Question: I need to paint an overlay image onto a 'SeekBar' in my 'ListView' rows. This isn't too hard to do and the code in this question accomplishes that by painting the row number in a bitmap and placing it as the progress drawable.
The problem that I am having is that this only works one time. When the view is recycled to be used for another row, the drawable disappears.

The first 10 views (positions 0 through 9) worked. Everything after that fails. There is no error or exception. Android just stops drawing that layer. If I scroll down and then back up, none of them work (as they have all been recycled).
How do I get Android to always draw this overlayed image? I imagine there is some sort of caching or invalidation that I need to perform, but I just don't know what it is yet.
'''
public class ViewTest extends ListActivity {
// replace the progress drawable with my custom drawable
public void setSeekBarOverlay(SeekBar seekBar, String overlayText) {
Bitmap bitmap = Bitmap.createBitmap(100, 12, Bitmap.Config.ARGB_4444);
new Canvas(bitmap).drawText(overlayText, 10, 12, new Paint());
Drawable d = new BitmapDrawable(bitmap);
((LayerDrawable) seekBar.getProgressDrawable()).setDrawableByLayerId(android.R.id.progress, d);
}
@Override
public void onCreate(Bundle savedInstanceState) {
super.onCreate(savedInstanceState);
setContentView(R.layout.main);
setListAdapter(new ListAdapter() {
// return the view. Recycle them if possible.
public View getView(int pos, View v, ViewGroup vg) {
if (v == null) {
v = View.inflate(ViewTest.this, R.layout.seekbar, null);
}
String s = String.valueOf(pos);
((TextView) v.findViewById(android.R.id.text1)).setText(s);
setSeekBarOverlay((SeekBar) v.findViewById(R.id.seekbar), s);
return v;
}
... cut ...
});
}
}
'''
main.xml
'''
<?xml version="1.0" encoding="utf-8"?>
<ListView
xmlns:android="http://schemas.android.com/apk/res/android"
android:id="@android:id/list"
android:layout_width="match_parent"
android:layout_height="match_parent"/>
'''
seekbar.xml
'''
<?xml version="1.0" encoding="utf-8"?>
<LinearLayout
xmlns:android="http://schemas.android.com/apk/res/android"
android:layout_width="match_parent"
android:layout_height="wrap_content"
android:gravity="center_vertical"
android:minHeight="?android:attr/listPreferredItemHeight">
<TextView
android:id="@android:id/text1"
android:textAppearance="?android:attr/textAppearanceLarge"
android:layout_width="0dp"
android:layout_weight="1"
android:gravity="center"
android:layout_height="wrap_content" />
<SeekBar
android:id="@+id/seekbar"
android:layout_width="0dp"
android:layout_weight="1"
android:layout_height="wrap_content" />
</LinearLayout>
'''
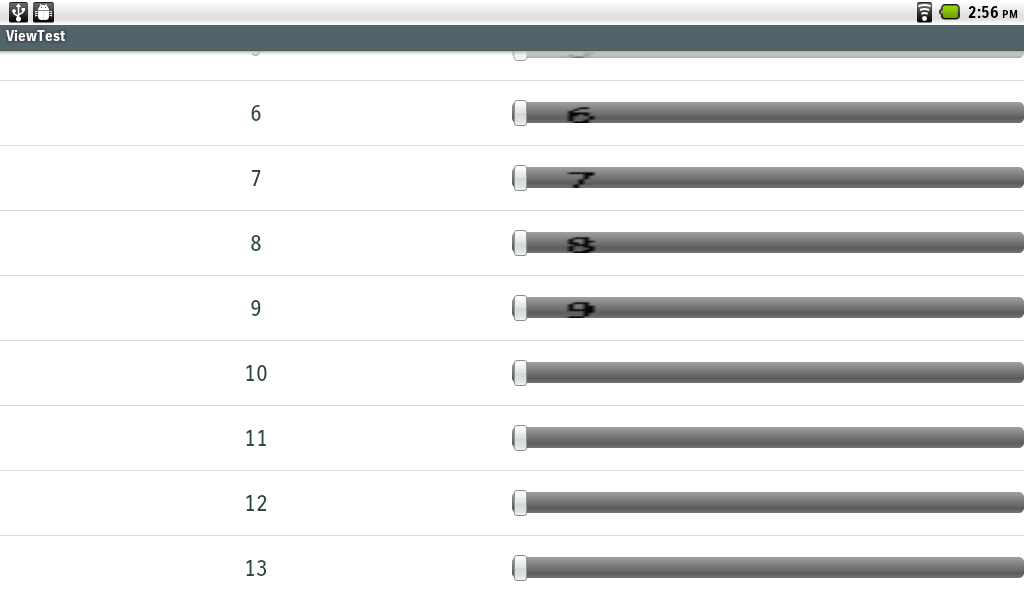
Answer: This is a tough one that I don't think will get much traffic, so I'm going to answer it myself since I found the solution.
Another SO question/answer, <URL> and set the bounds later.
Seems like a bug in the platform, but this workaround seems to make it work. Hope this helps someone else someday.
'''
public void setSeekBarOverlay(SeekBar seekBar, String overlayText) {
LayerDrawable layerDrawable = (LayerDrawable) seekBar.getProgressDrawable();
Drawable overlayDrawable = layerDrawable.findDrawableByLayerId(android.R.id.progress);
Rect bounds = overlayDrawable.getBounds();
Bitmap bitmap = Bitmap.createBitmap(100, 12, Bitmap.Config.ARGB_4444);
new Canvas(bitmap).drawText(overlayText, 10, 12, new Paint());
overlayDrawable = new BitmapDrawable(bitmap);
overlayDrawable.setBounds(bounds);
layerDrawable.setDrawableByLayerId(android.R.id.progress, overlayDrawable);
}
'''